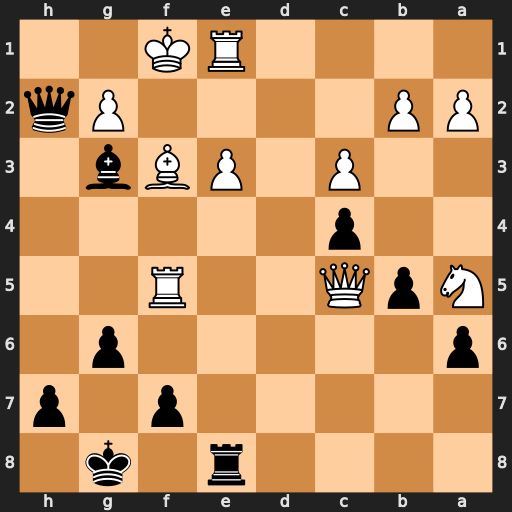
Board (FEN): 4r1k1/5p1p/p5p1/NpQ2R2/2p5/2P1PBb1/PP4Pq/4RK2
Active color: b
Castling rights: -
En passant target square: -
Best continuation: Qh1+ Ke2 Qxe1#